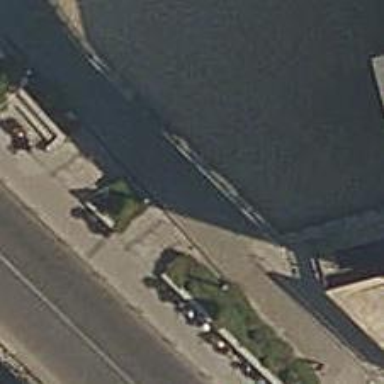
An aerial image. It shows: Set of steps on the road with adjacent ramp.